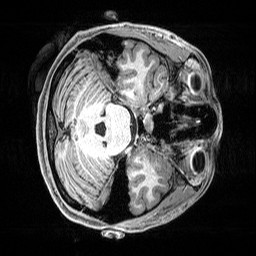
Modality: T1w
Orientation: axial
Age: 27
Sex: female
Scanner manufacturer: siemens
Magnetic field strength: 3 T
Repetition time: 2.5 s
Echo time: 0.0029 s